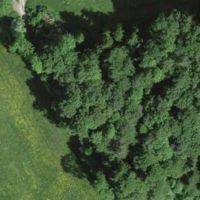
EUNIS habitat code: 52
Species observed at this site:
Lathyrus vernus